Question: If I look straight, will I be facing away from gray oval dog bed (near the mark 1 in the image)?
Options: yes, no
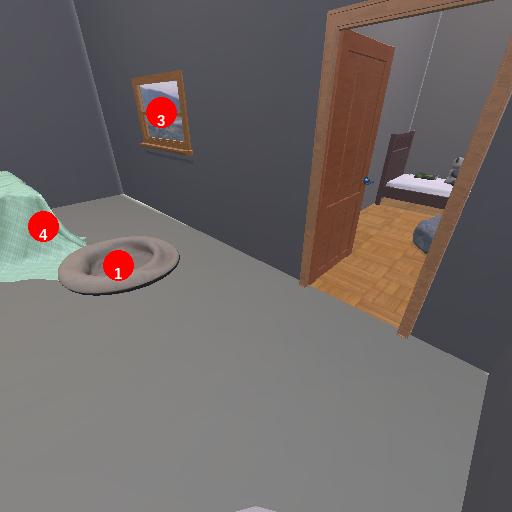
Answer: yes